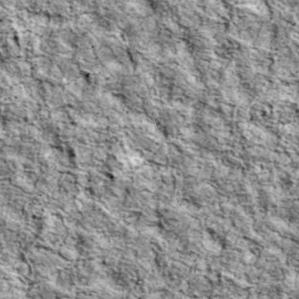
Label: non_frost